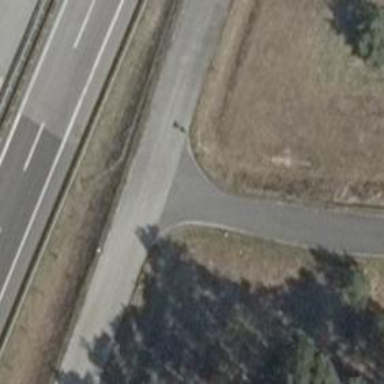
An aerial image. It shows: Emergency access point on the road.